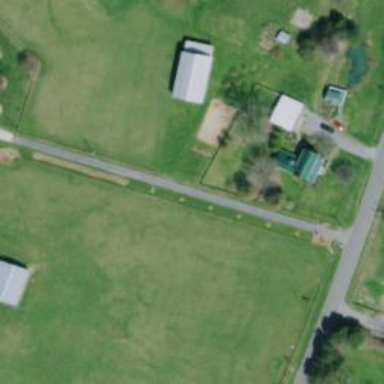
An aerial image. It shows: Driveway.